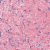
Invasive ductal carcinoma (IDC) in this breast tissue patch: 1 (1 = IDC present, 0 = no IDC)